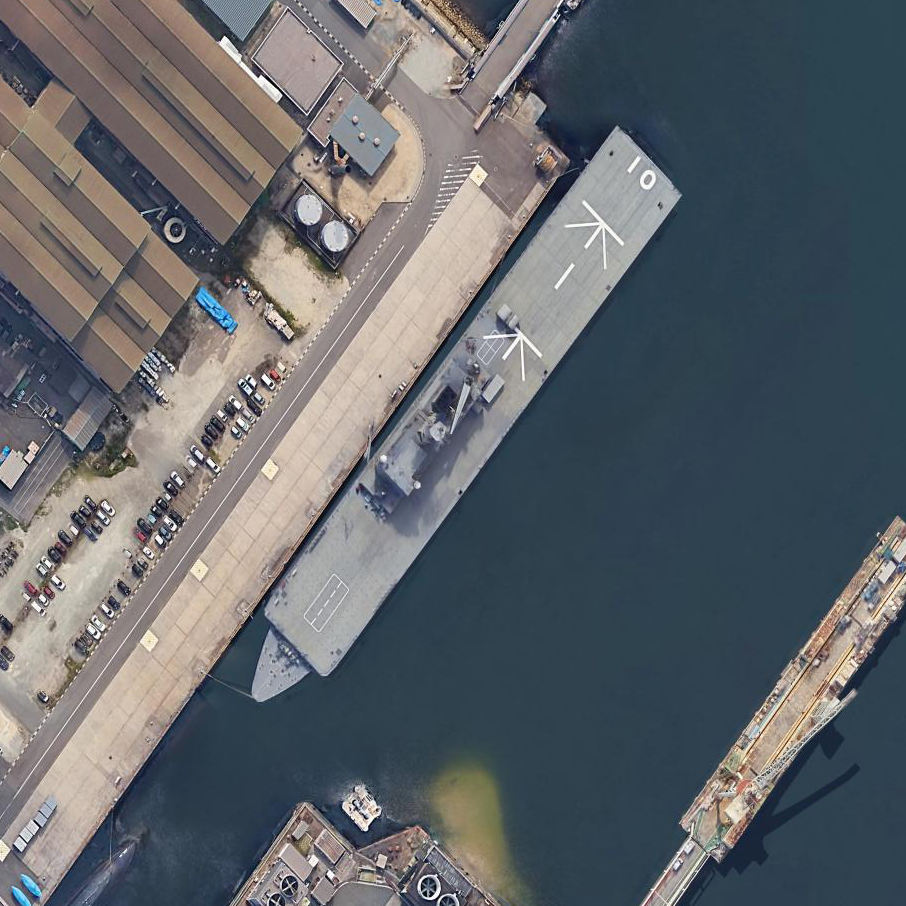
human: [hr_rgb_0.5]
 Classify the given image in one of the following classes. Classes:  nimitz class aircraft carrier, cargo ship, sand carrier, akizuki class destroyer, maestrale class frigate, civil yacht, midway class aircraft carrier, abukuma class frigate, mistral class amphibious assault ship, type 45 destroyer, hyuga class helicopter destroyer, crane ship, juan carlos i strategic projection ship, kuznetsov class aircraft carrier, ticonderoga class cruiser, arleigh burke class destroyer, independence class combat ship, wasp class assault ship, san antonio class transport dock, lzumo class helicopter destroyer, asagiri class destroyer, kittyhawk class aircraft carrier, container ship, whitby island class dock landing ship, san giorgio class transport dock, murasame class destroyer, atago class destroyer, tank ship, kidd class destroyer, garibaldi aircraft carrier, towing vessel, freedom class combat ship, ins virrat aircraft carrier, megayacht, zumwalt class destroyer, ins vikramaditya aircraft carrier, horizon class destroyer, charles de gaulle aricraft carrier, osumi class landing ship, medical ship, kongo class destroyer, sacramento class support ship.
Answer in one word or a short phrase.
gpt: Osumi class landing ship